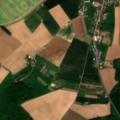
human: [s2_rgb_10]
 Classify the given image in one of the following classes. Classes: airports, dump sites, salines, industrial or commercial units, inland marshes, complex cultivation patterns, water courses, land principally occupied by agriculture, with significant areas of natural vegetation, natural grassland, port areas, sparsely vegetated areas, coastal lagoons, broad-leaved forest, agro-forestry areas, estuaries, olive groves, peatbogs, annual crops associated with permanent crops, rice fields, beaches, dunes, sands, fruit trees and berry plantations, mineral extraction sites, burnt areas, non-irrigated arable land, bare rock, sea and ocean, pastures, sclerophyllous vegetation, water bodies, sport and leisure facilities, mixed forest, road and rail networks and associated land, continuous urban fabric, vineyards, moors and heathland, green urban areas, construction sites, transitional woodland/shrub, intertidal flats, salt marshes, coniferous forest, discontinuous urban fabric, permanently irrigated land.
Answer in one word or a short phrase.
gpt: discontinuous urban fabric, sport and leisure facilities, non-irrigated arable land, pastures, land principally occupied by agriculture, with significant areas of natural vegetation